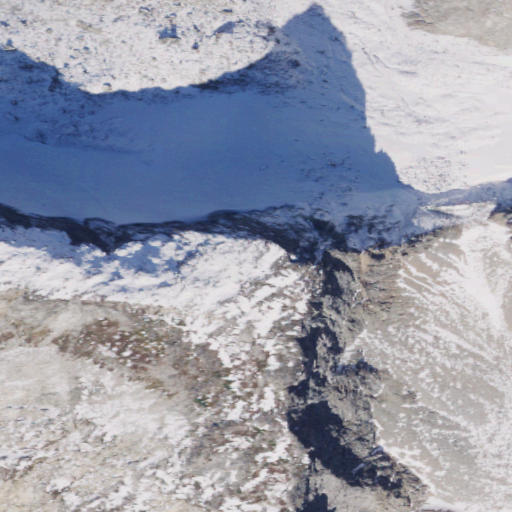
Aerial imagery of mountain in Washington named Arts Knoll containing barren land, snow, and grassland